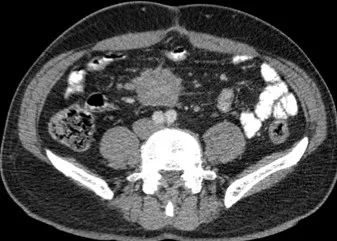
Axial CT scan with contrast 12 months after the diagnosis, showing stability of the lesion.
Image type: radiology (ct)